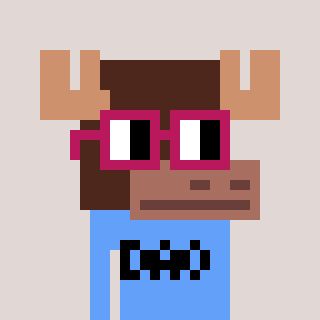
a pixel art character with square dark red glasses, a moose-shaped head and a blue-colored body on a warm background